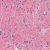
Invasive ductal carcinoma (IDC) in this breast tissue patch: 1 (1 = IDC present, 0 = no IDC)